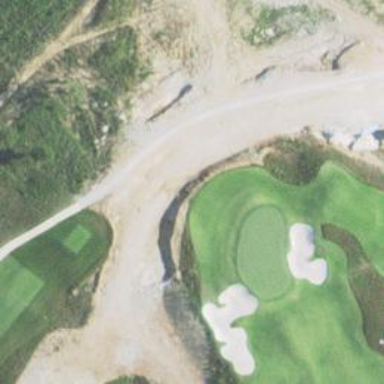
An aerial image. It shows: Footway that resembles golf path.